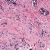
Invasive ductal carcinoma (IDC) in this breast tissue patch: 1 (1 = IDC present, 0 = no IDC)